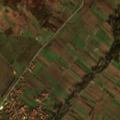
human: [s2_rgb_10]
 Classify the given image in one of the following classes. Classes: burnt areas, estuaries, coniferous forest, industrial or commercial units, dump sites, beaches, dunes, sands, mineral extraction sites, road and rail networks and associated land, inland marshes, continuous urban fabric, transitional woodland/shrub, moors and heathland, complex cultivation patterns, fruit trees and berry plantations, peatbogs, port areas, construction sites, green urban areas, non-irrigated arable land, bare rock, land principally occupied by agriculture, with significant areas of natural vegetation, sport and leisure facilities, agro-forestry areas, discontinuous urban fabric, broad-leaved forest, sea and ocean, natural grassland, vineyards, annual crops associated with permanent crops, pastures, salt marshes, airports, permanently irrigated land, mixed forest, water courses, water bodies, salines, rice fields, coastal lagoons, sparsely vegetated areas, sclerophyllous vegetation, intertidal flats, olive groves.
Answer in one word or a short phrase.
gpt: discontinuous urban fabric, non-irrigated arable land, complex cultivation patterns, broad-leaved forest